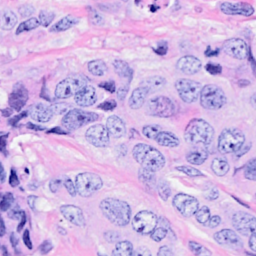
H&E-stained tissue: Breast